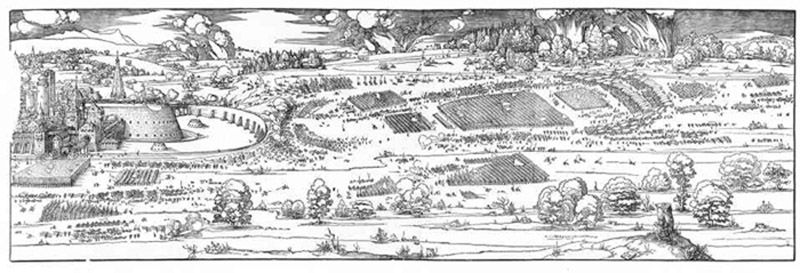
Titel: Die Belagerung einer Festung
Künstler: Albrecht Dürer
Standort: Karlsruhe
Institution: Staatliche Kunsthalle Karlsruhe
Schlagwörter: bäume, arches, church, fight, palace, people, soldiers, white, black, country, gray, grey, painting, wall, windows, print, smoke, cloud, clouds, fighting, tree, building, field, hills, house, landscape, mountains, nature, horizontal, houses, tower, trees, village, forest, grass, bushes, garden, road, drawing, black and white, castle, hillside, army, sketch, battle, pen, town, rural, city, ancient, pastoral, fort, plan, ink, walls, buildings, large, map, pencil, medieval, aerial, war, bush, farm, stadt, long, fields, forrest, pen and ink, steeple, humans, feld, land, structure, landschaft, towers, overhead, heer, krieg, earth, seige, kirche, skizze, mauer, agriculture, farming, moat, warriors, estate, fortress, attack, burg, overview, fortification, kampf, crops, felder, schwarz-weiß, callot, balck, defence, troops, medival, line drawing, farms, croquis, wat, pe, schlacht, explosions, battlefield, armies, grounds, montain, siege, stadtmauer, hhh, encampment, truppen, feilds, plot, artillery, vogelperspektive, überblick, large scale, towen, whate, burggraben, let me show you my etchings, battle formations, darm